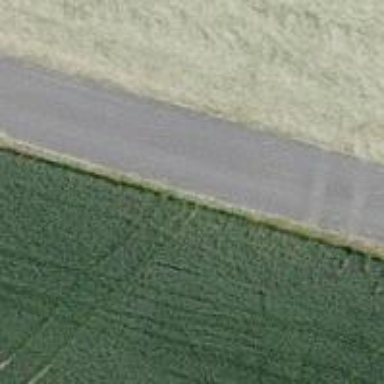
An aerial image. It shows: Tertiary road with asphalt surface.